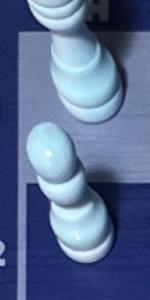
Label: Pawn_White